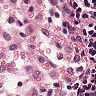
Metastatic tissue present: no